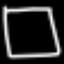
Label: square